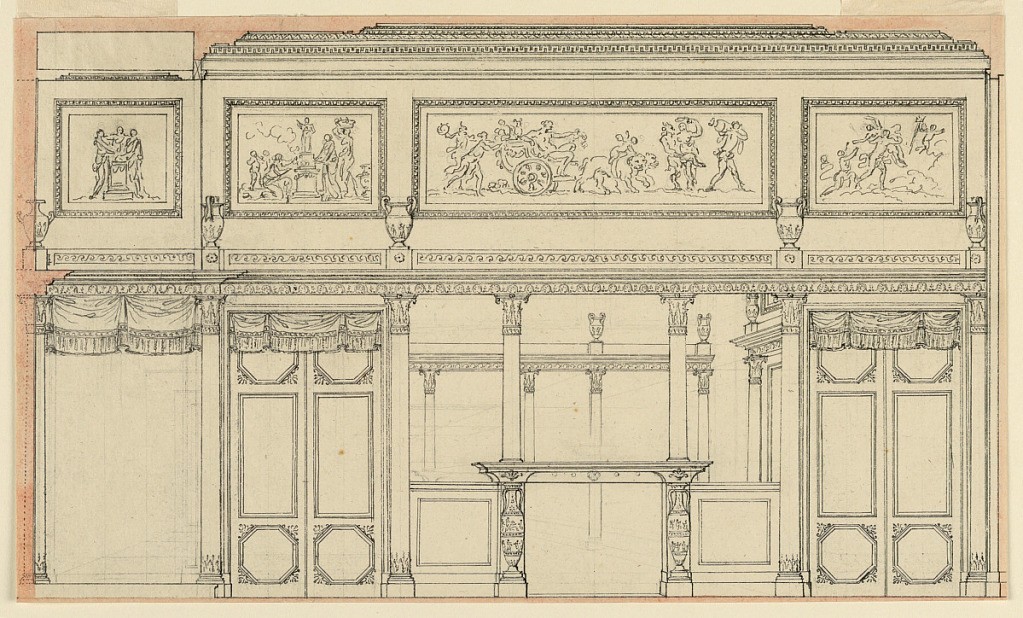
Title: Design for an Entrance Wall of a Dressing Room
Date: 1800-1810
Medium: Pen and dark ink, brush and rose wash, graphite on paper
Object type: Drawing
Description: A wall panel showing a mantelpiece beneath an architectural perspective is flanked by folding doors. Another wall panel is beside the left door. It shows a curtain in its top part. Other curtains hang from the tops of the door frames. The top part of the wall shows a parapet with vases and panels with classical representations.